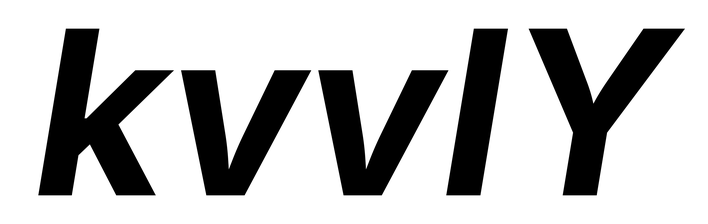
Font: Inter-Italic_Bold_Italic